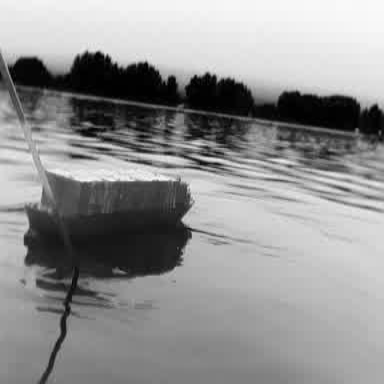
There is a fishing_boat in the infrared image.